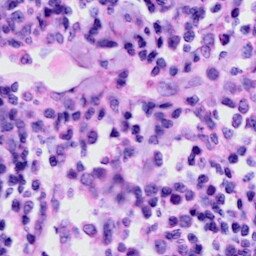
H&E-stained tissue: Cervix